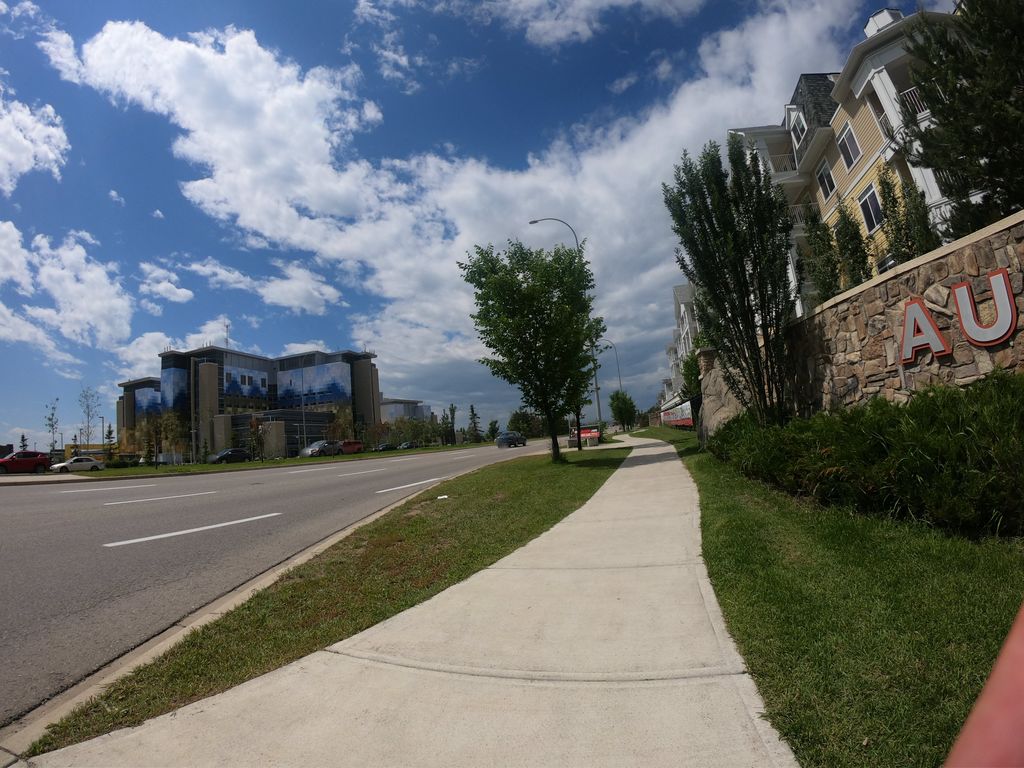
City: calgary